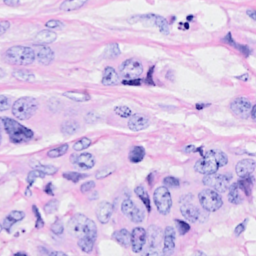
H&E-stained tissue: Breast